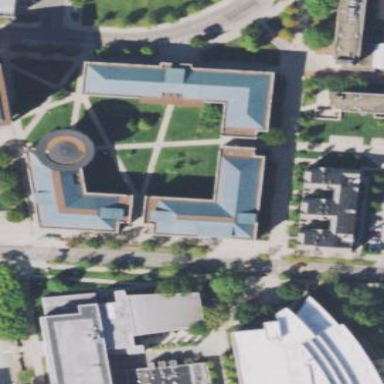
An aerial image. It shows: View of university building.